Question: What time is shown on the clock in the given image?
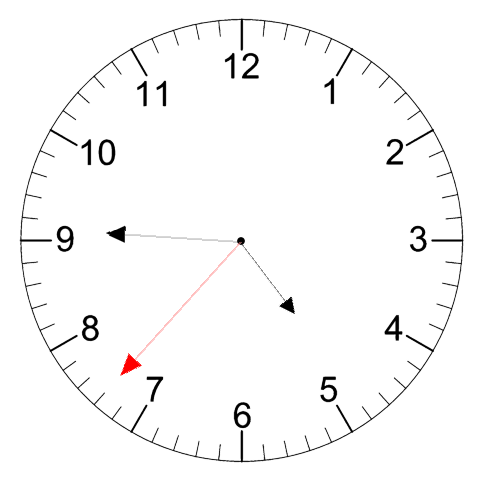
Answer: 04:45:37